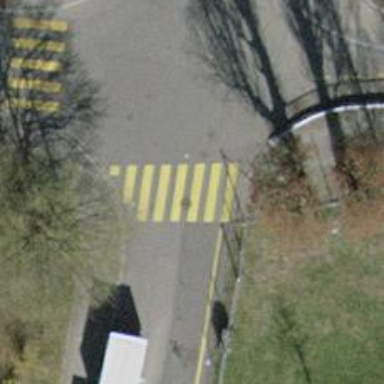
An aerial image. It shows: Marked crossing on the road.